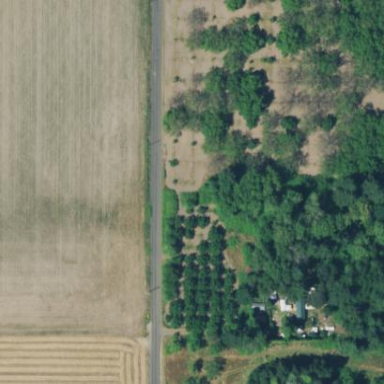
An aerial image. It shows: Orchard.